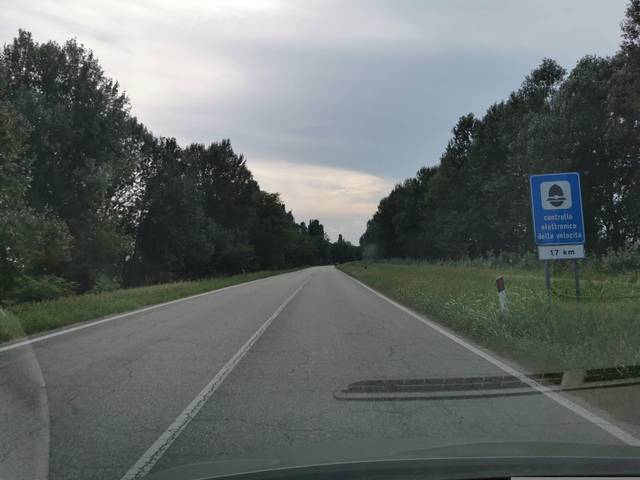
Region: Italy
Coordinates: 45.124, 12.284